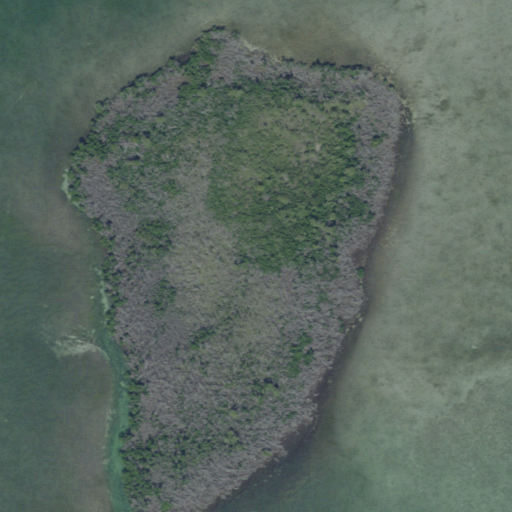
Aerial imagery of island in Florida named Crawl Key containing open water, woody wetlands, and herbaceous wetlands